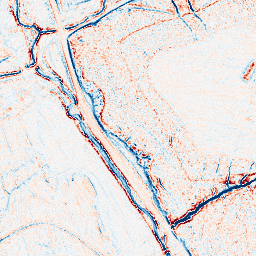
Category: edge_preserving
Decomposition family: anisotropic_diffusion
Decomposition parameters: iterations: 10
kappa: 30
gamma: 0.1
Upsampling method: bicubic_3x
Upsampling parameters: scale: 3
Upsampling scale: 3